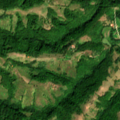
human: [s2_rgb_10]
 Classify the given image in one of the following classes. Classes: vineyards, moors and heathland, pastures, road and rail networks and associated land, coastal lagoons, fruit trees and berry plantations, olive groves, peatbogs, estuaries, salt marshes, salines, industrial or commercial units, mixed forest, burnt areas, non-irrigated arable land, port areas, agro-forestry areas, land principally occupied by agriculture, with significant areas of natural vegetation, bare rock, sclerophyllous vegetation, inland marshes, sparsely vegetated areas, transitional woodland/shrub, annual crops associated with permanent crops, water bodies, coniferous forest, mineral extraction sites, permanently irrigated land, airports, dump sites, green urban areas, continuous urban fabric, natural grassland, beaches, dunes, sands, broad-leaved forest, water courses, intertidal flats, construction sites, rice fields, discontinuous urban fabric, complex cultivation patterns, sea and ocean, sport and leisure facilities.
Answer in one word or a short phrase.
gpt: complex cultivation patterns, land principally occupied by agriculture, with significant areas of natural vegetation, broad-leaved forest, transitional woodland/shrub